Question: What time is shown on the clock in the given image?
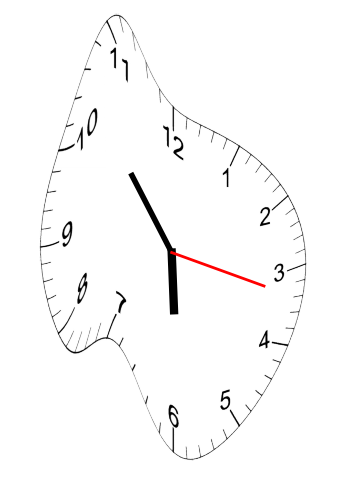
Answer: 05:53:17